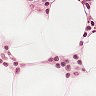
Metastatic tissue present: no